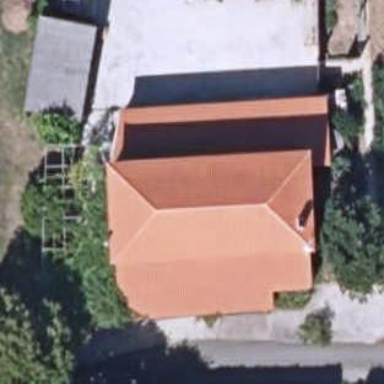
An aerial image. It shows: Simple house.